Question: > Error: $parse:ueoe
Unexpected End of Expression
Looking at Chrome, this is what I see in the console:
'<div ng-class="{" green-up":="" tgh.tag.direction="=" "positive",="" "red-down":="" "negative",="" ""="" :="" "stagnant"}"="">'

Here is a link to <URL> for an easier read.
'''
template :
'<div class="tags-hover-container" ng-show="tgh.tag.tagsHoverDisplay"> ' +
'<div class="tag-info-padding"> ' +
'<div class="tweets-direction" ng-hide="!tgh.tag.quantity"> ' +
'<div ng-hide="tgh.tag.length"> ' +
'<div ng-class="{"green-up": tgh.tag.direction == "positive", ' +
'"red-down": tgh.tag.direction == "negative", ' +
'"" : tgh.tag.direction == "stagnant"}"> ' +
'</div> ' +
'<div class="tweet-percentage">{{tgh.tag.tweet_percentage}}%</div> ' +
'</div> ' +
'<div class="tweet-count">{{tgh.tag.quantity}} tweets</div> ' +
'</div> ' +
'<div class="tweets-direction" ng-show="!tgh.tag.quantity">0 tweets</div> ' +
'<div class="associated-tags"> ' +
'<ul> ' +
'<li ng-repeat="ticker in tgh.tag.tickers"> ' +
'<div class="ticker" ng-click="tgh.selectTicker(ticker)">{{ticker}}</div> ' +
'</li> ' +
'</ul> ' +
'</div> ' +
'</div> ' +
'<div class="trending-tags-container"> ' +
'<div class="trending-tags" title="trending tags"> ' +
'<ul><li ng-repeat="trend in tgh.tag.momentum_twitter_preview">{{trend}}</li></ul> ' +
'</div> ' +
'</div> ' +
'<div class="tag-actions"> ' +
'<div class="tag-action-padding"> ' +
'<div class="hide-tag" title="Coming soon"> ' +
'<div class="close-x-sml"></div>Hide Tag ' +
'</div> ' +
'<div class="add-my-watchlist" ' +
'ng-hide="tgh.tag.favorite == 1 || faved" ' +
'ng-click="tgh.addFavorite(tag)" title="Add to Favorites"> ' +
'+ My Favorites ' +
'</div> ' +
'<div class="add-my-watchlist" ' +
'ng-show="tgh.tag.favorite == 1 || faved" ' +
'ng-click="tgh.removeFavorite(tag)" title="Remove from Favorites"> ' +
'- My Favorites ' +
'</div> ' +
'</div> ' +
'</div> ' +
'<div class="tags-hover-bg"></div> ' +
'</div>',
restrict: "E",
'''
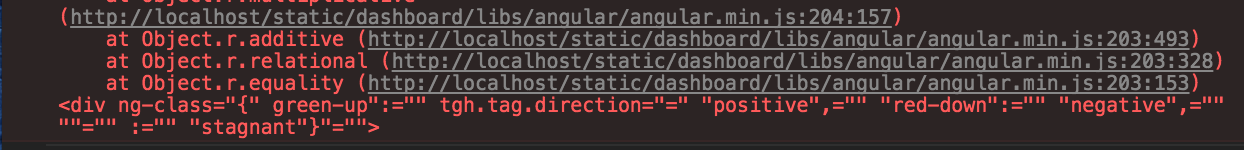
Answer: You have invalid markup here:
'''
<div ng-class="{"green-up": tgh.tag.direction == "positive", ' + ...
'''
You should escape the double quotes inside double quotes with '\' or use single quotes.